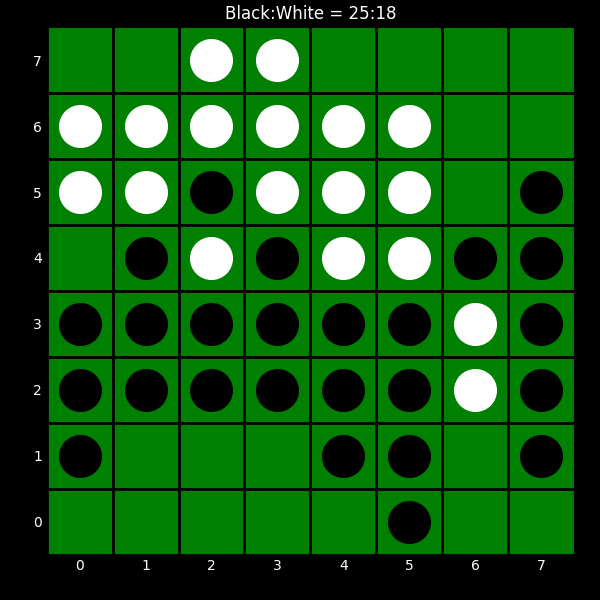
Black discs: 25
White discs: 18